Question: I've added a Toolbar at the top of my layout but after I set margin for it, Some extra borders will appear around my toolbar and i think it's because of the ActionBar's attributes. I want to remove these extra borders but I don't know how to do it. What should i do now? Thank you in advance :)
Screenshot:

This is my XML code:
'''
<?xml version="1.0" encoding="utf-8"?>
<RelativeLayout
xmlns:android="http://schemas.android.com/apk/res/android"
xmlns:tools="http://schemas.android.com/tools"
xmlns:app="http://schemas.android.com/apk/res-auto"
tools:context="realup.ir.teacher.Activity.Main"
android:id="@+id/activity_main"
android:layout_width="match_parent"
android:layout_height="wrap_content"
android:background="@color/realupbackground_co">
<android.support.design.widget.CoordinatorLayout
android:layout_width="match_parent"
android:layout_height="wrap_content"
android:id="@+id/header">
<android.support.design.widget.AppBarLayout
android:layout_width="match_parent"
android:layout_height="wrap_content"
android:id="@+id/app_bar_head">
<android.support.v7.widget.Toolbar
android:layout_width="match_parent"
android:layout_height="wrap_content"
android:background="#edeaed"
android:titleTextColor="#89798a"
android:id="@+id/toolbar"
app:layout_scrollFlags="scroll|enterAlways"
android:layout_margin="@dimen/normal_margin"/>
<android.support.design.widget.CollapsingToolbarLayout
android:layout_width="match_parent"
android:layout_height="wrap_content"
app:layout_scrollFlags="scroll|exitUntilCollapsed"
android:id="@+id/collapse_toolbar"
app:titleEnabled="true">
<ImageView
android:layout_width="wrap_content"
android:layout_height="wrap_content"
android:adjustViewBounds="true"
android:scaleType="centerCrop"
android:src="@drawable/course_page_cover"
android:id="@+id/header_image" />
</android.support.design.widget.CollapsingToolbarLayout>
</android.support.design.widget.AppBarLayout>
<android.support.v4.widget.NestedScrollView
android:layout_width="match_parent"
android:layout_height="wrap_content"
app:layout_behavior="@string/appbar_scrolling_view_behavior">
<android.support.v7.widget.RecyclerView
android:layout_width="match_parent"
android:layout_height="wrap_content"
android:id="@+id/recycle"/>
</android.support.v4.widget.NestedScrollView>
</android.support.design.widget.CoordinatorLayout>
</RelativeLayout>
'''
This is the Java code for Toolbar:
'''
Toolbar toolbar = (Toolbar) rootView.findViewById(R.id.toolbar);
((AppCompatActivity)getActivity()).setSupportActionBar(toolbar);
toolbar.setTitle("Real Up");
toolbar.setTitleTextColor(getResources().getColor(R.color.TitlColor,null));
'''
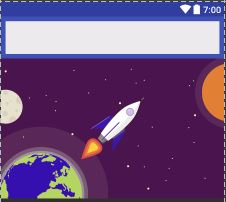
Answer: '''
<?xml version="1.0" encoding="utf-8"?>
<RelativeLayout
xmlns:android="http://schemas.android.com/apk/res/android"
xmlns:tools="http://schemas.android.com/tools"
xmlns:app="http://schemas.android.com/apk/res-auto"
tools:context="realup.ir.teacher.Activity.Main"
android:id="@+id/activity_main"
android:layout_width="match_parent"
android:layout_height="wrap_content"
android:background="@color/realupbackground_co">
<android.support.design.widget.CoordinatorLayout
android:layout_width="match_parent"
android:layout_height="wrap_content"
android:id="@+id/header">
<android.support.design.widget.AppBarLayout
android:layout_width="match_parent"
android:layout_height="wrap_content"
android:layout_margin="@dimen/normal_margin"
android:id="@+id/app_bar_head">
<android.support.v7.widget.Toolbar
android:layout_width="match_parent"
android:layout_height="wrap_content"
android:background="#edeaed"
android:titleTextColor="#89798a"
android:id="@+id/toolbar"
app:layout_scrollFlags="scroll|enterAlways"/>
<android.support.design.widget.CollapsingToolbarLayout
android:layout_width="match_parent"
android:layout_height="wrap_content"
app:layout_scrollFlags="scroll|exitUntilCollapsed"
android:id="@+id/collapse_toolbar"
app:titleEnabled="true">
<ImageView
android:layout_width="wrap_content"
android:layout_height="wrap_content"
android:adjustViewBounds="true"
android:scaleType="centerCrop"
android:src="@drawable/course_page_cover"
android:id="@+id/header_image" />
</android.support.design.widget.CollapsingToolbarLayout>
</android.support.design.widget.AppBarLayout>
</android.support.design.widget.CoordinatorLayout>
<android.support.v4.widget.NestedScrollView
android:layout_width="match_parent"
android:layout_height="wrap_content"
android:layout_below="@+id/header"
app:layout_behavior="@string/appbar_scrolling_view_behavior">
<android.support.v7.widget.RecyclerView
android:id="@+id/recycle"
android:layout_width="match_parent"
android:layout_height="wrap_content" />
</android.support.v4.widget.NestedScrollView>
</RelativeLayout>
'''